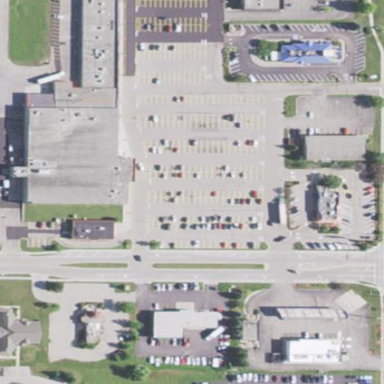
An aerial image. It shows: Parking area with surface.